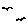
Label: bird